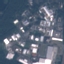
Land use / land cover class: Industrial